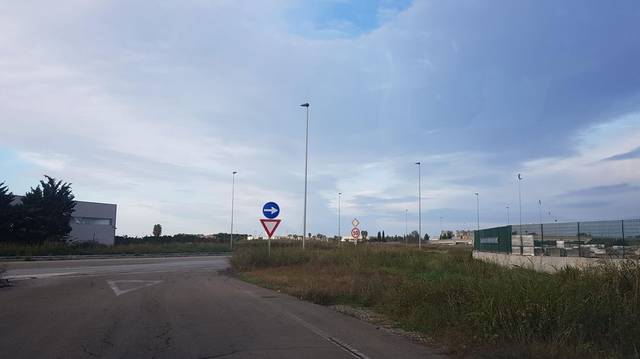
Region: Italy
Coordinates: 40.63, 17.965